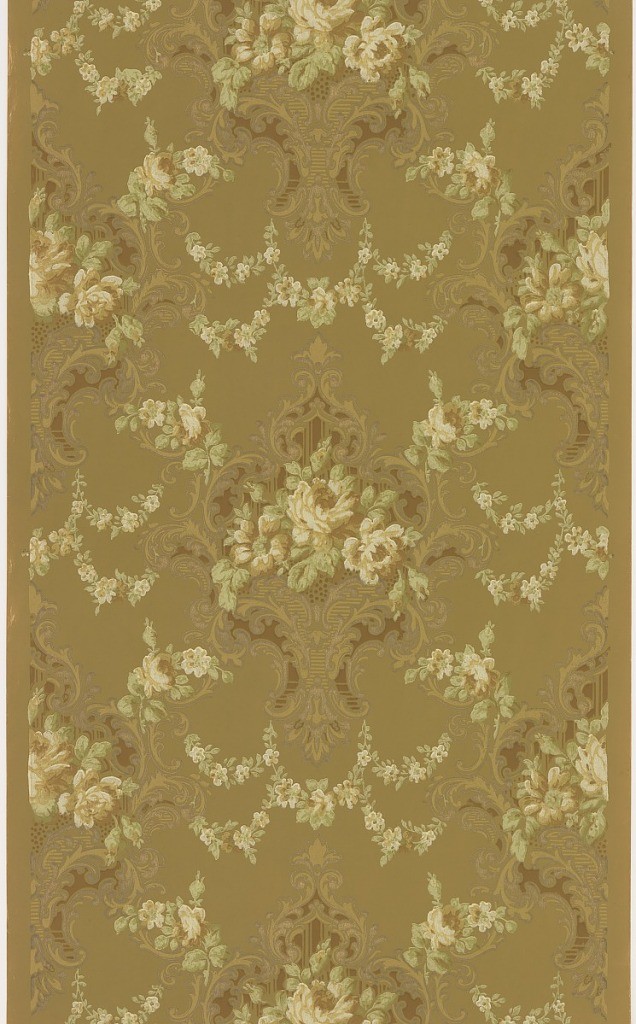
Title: Sidewall
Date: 1905–1915
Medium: Machine-printed paper
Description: Floral design with acanthus scroll medallions filled with a bouquet of white roses. Medallions are linked by floral swags or garlands. Printed in white, green, tna, and brown on light brown ground.